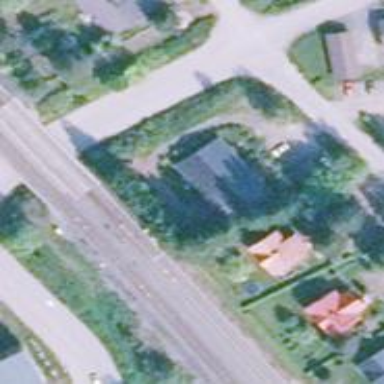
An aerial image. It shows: Railway signal.